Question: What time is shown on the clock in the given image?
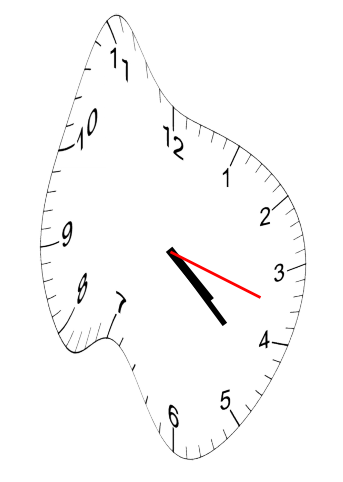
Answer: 04:22:18